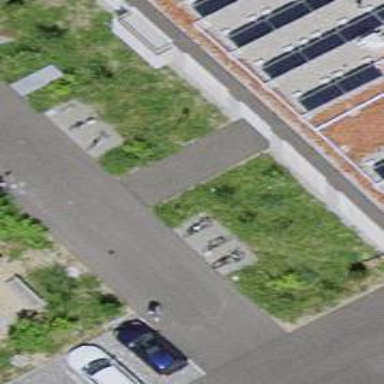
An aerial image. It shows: Bicycle parking with wide stands available.